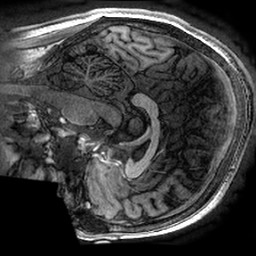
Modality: T1w
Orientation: sagittal
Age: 25
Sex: male
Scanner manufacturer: ge
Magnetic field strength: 3 T
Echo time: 0.002736 s